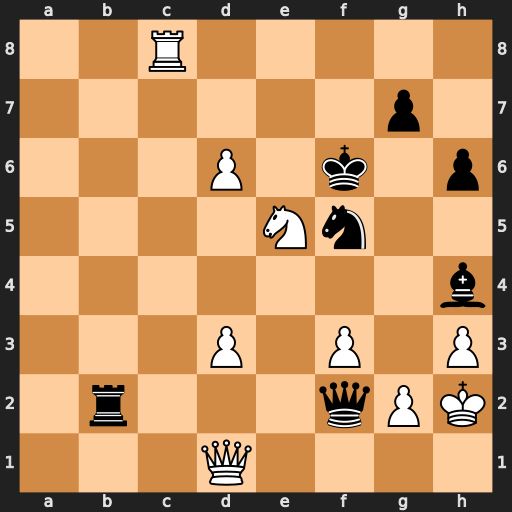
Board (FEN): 2R5/6p1/3P1k1p/4Nn2/7b/3P1P1P/1r3qPK/3Q4
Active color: w
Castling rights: -
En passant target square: -
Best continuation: Ng4+ Kg6 Nxf2